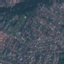
Land use / land cover class: Residential